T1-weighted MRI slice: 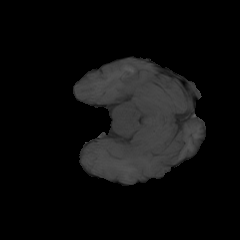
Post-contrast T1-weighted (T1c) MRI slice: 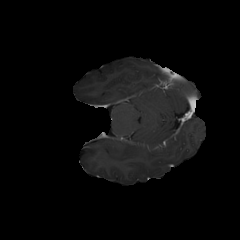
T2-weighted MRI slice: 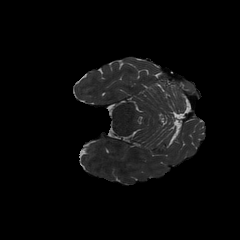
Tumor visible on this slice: no